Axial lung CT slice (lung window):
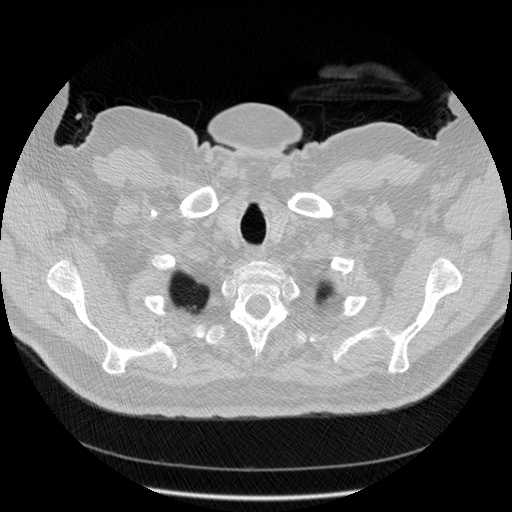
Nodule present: no